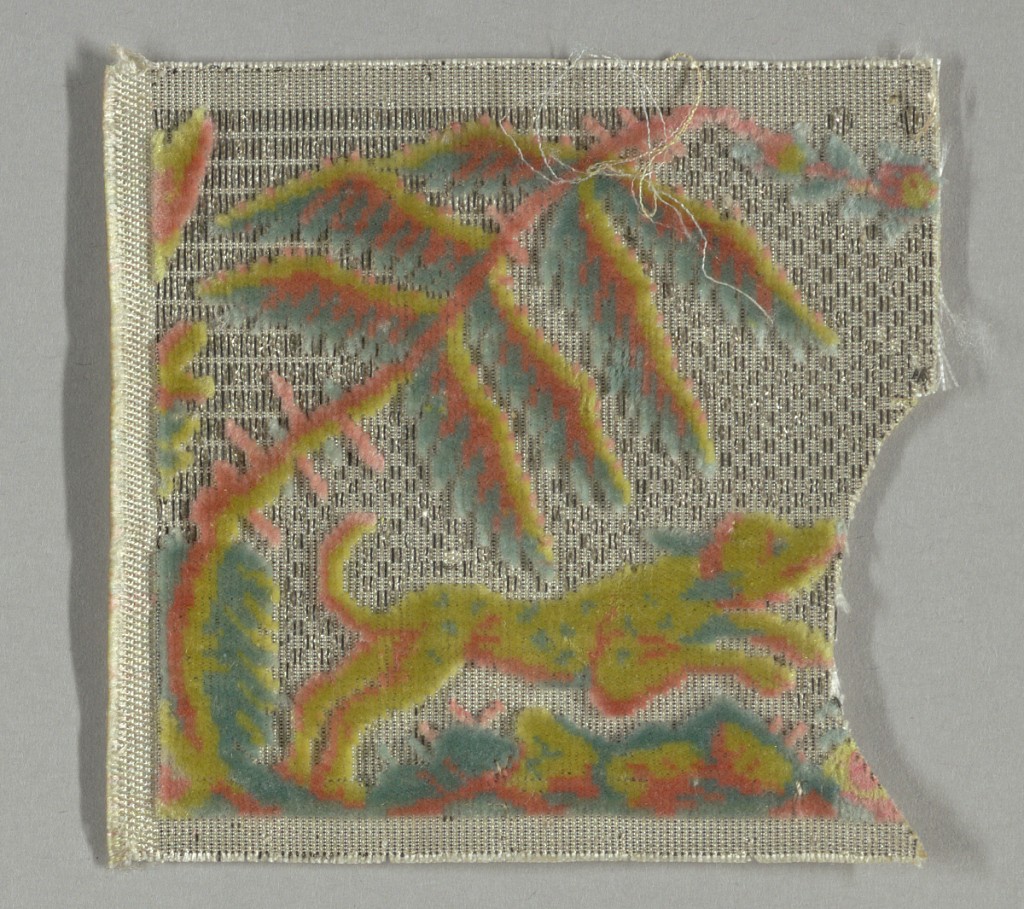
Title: Fragment
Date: late 18th century
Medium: silk, metallic thread Technique: cut supplementary warp pile (velvet) in a twill foundation
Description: Fragment of multicolored cut velvet pile in a design of a tree and a leaping dog on an off-white ground shot with silver threads.